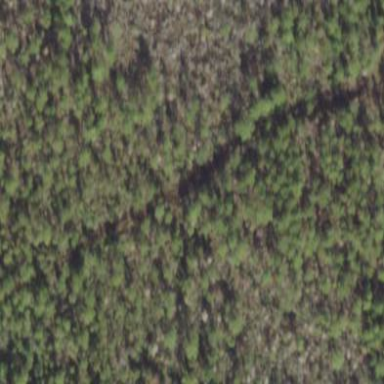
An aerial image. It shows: Area covered in scrub vegetation.